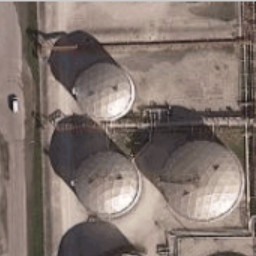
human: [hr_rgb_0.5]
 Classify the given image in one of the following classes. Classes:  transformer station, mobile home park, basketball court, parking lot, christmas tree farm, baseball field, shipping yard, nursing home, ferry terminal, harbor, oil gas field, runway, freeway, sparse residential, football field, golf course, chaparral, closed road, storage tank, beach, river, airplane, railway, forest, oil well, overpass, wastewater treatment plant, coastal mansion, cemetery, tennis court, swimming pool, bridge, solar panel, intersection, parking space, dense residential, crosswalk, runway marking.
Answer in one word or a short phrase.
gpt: storage tank